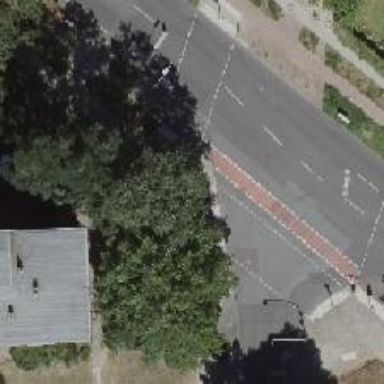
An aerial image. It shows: Sidewalk along the footway.